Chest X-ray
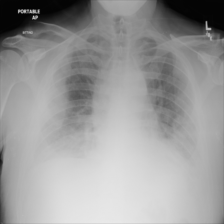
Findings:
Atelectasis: negative
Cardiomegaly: negative
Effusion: positive
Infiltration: negative
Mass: negative
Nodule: negative
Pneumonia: negative
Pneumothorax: negative
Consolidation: negative
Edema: negative
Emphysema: negative
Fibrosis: negative
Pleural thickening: negative
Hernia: negative